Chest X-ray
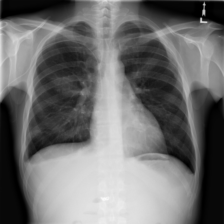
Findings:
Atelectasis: negative
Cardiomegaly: negative
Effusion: negative
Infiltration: negative
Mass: positive
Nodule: negative
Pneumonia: negative
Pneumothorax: negative
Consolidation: negative
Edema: negative
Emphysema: negative
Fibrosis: negative
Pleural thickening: negative
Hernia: negative